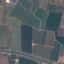
Land use / land cover class: PermanentCrop